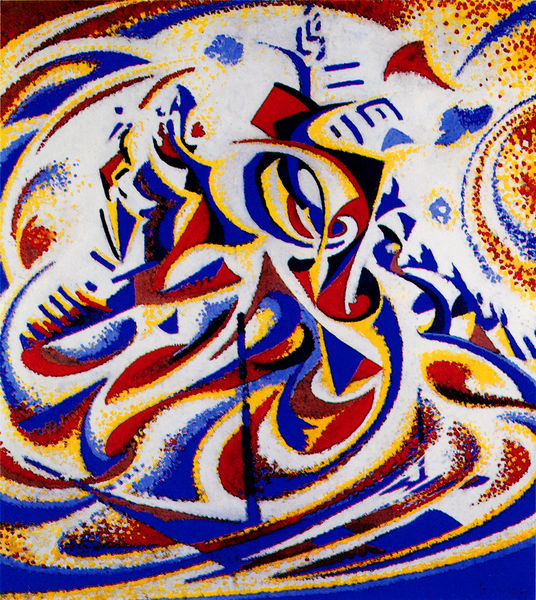
Titel: Volume + luce: Il sole batte sulla Chiesa della Salute
Künstler: Jules Schmalzigaug
Standort: Antwerpen
Institution: Gallerie Van De Velde
Schlagwörter: baum, berg, blau, meer, wasser, weiß, dreieck, gelb, grün, komposition, kubismus, sand, see, bewegung, blumen, braun, bunt, finger, geschwungen, licht, schwarz, zeichen, hund, rot, wolke, malerei, muster, ornament, tanz, gesicht, bild, feld, vögel, wind, pastos, sonne, auge, musik, boot, kreis, rund, turm, maus, bewegt, schwung, farbig, japan, schiff, schiffe, segel, welle, wellen, studie, mast, abstrakt, farben, farbe, formen, siebdruck, linien, weis, sturm, wetter, woge, wogen, spitz, striche, bögen, punkte, kurven, katze, futuristisch, wirbel, form, linolschnitt, schraffur, punkt, kreise, tupfen, mosaik, pinsel, ecken, fisch, dynamisch, strudel, anker, eule, geometrie, zungen, kandinsky, symbole, sonnen, weltall, russisch, schwingungen, pixel, delaunay, schwingung, gelg, drei farben, abstraktes bild, carneval, farblinien, weltmeer, ot, chinese, hohn, mehrfarbendruck, gelb-blau-rotbraun, sandbild